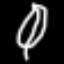
Label: leaf